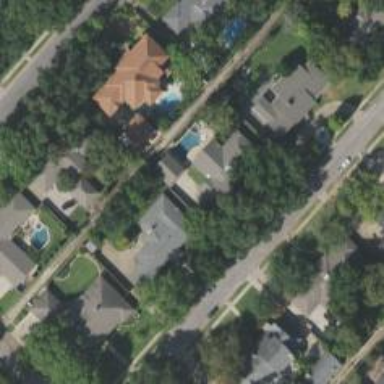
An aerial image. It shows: Alley classified as service road.